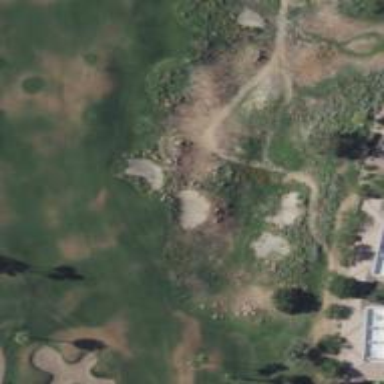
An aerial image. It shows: Golf fairway surrounded by grass.